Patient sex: F
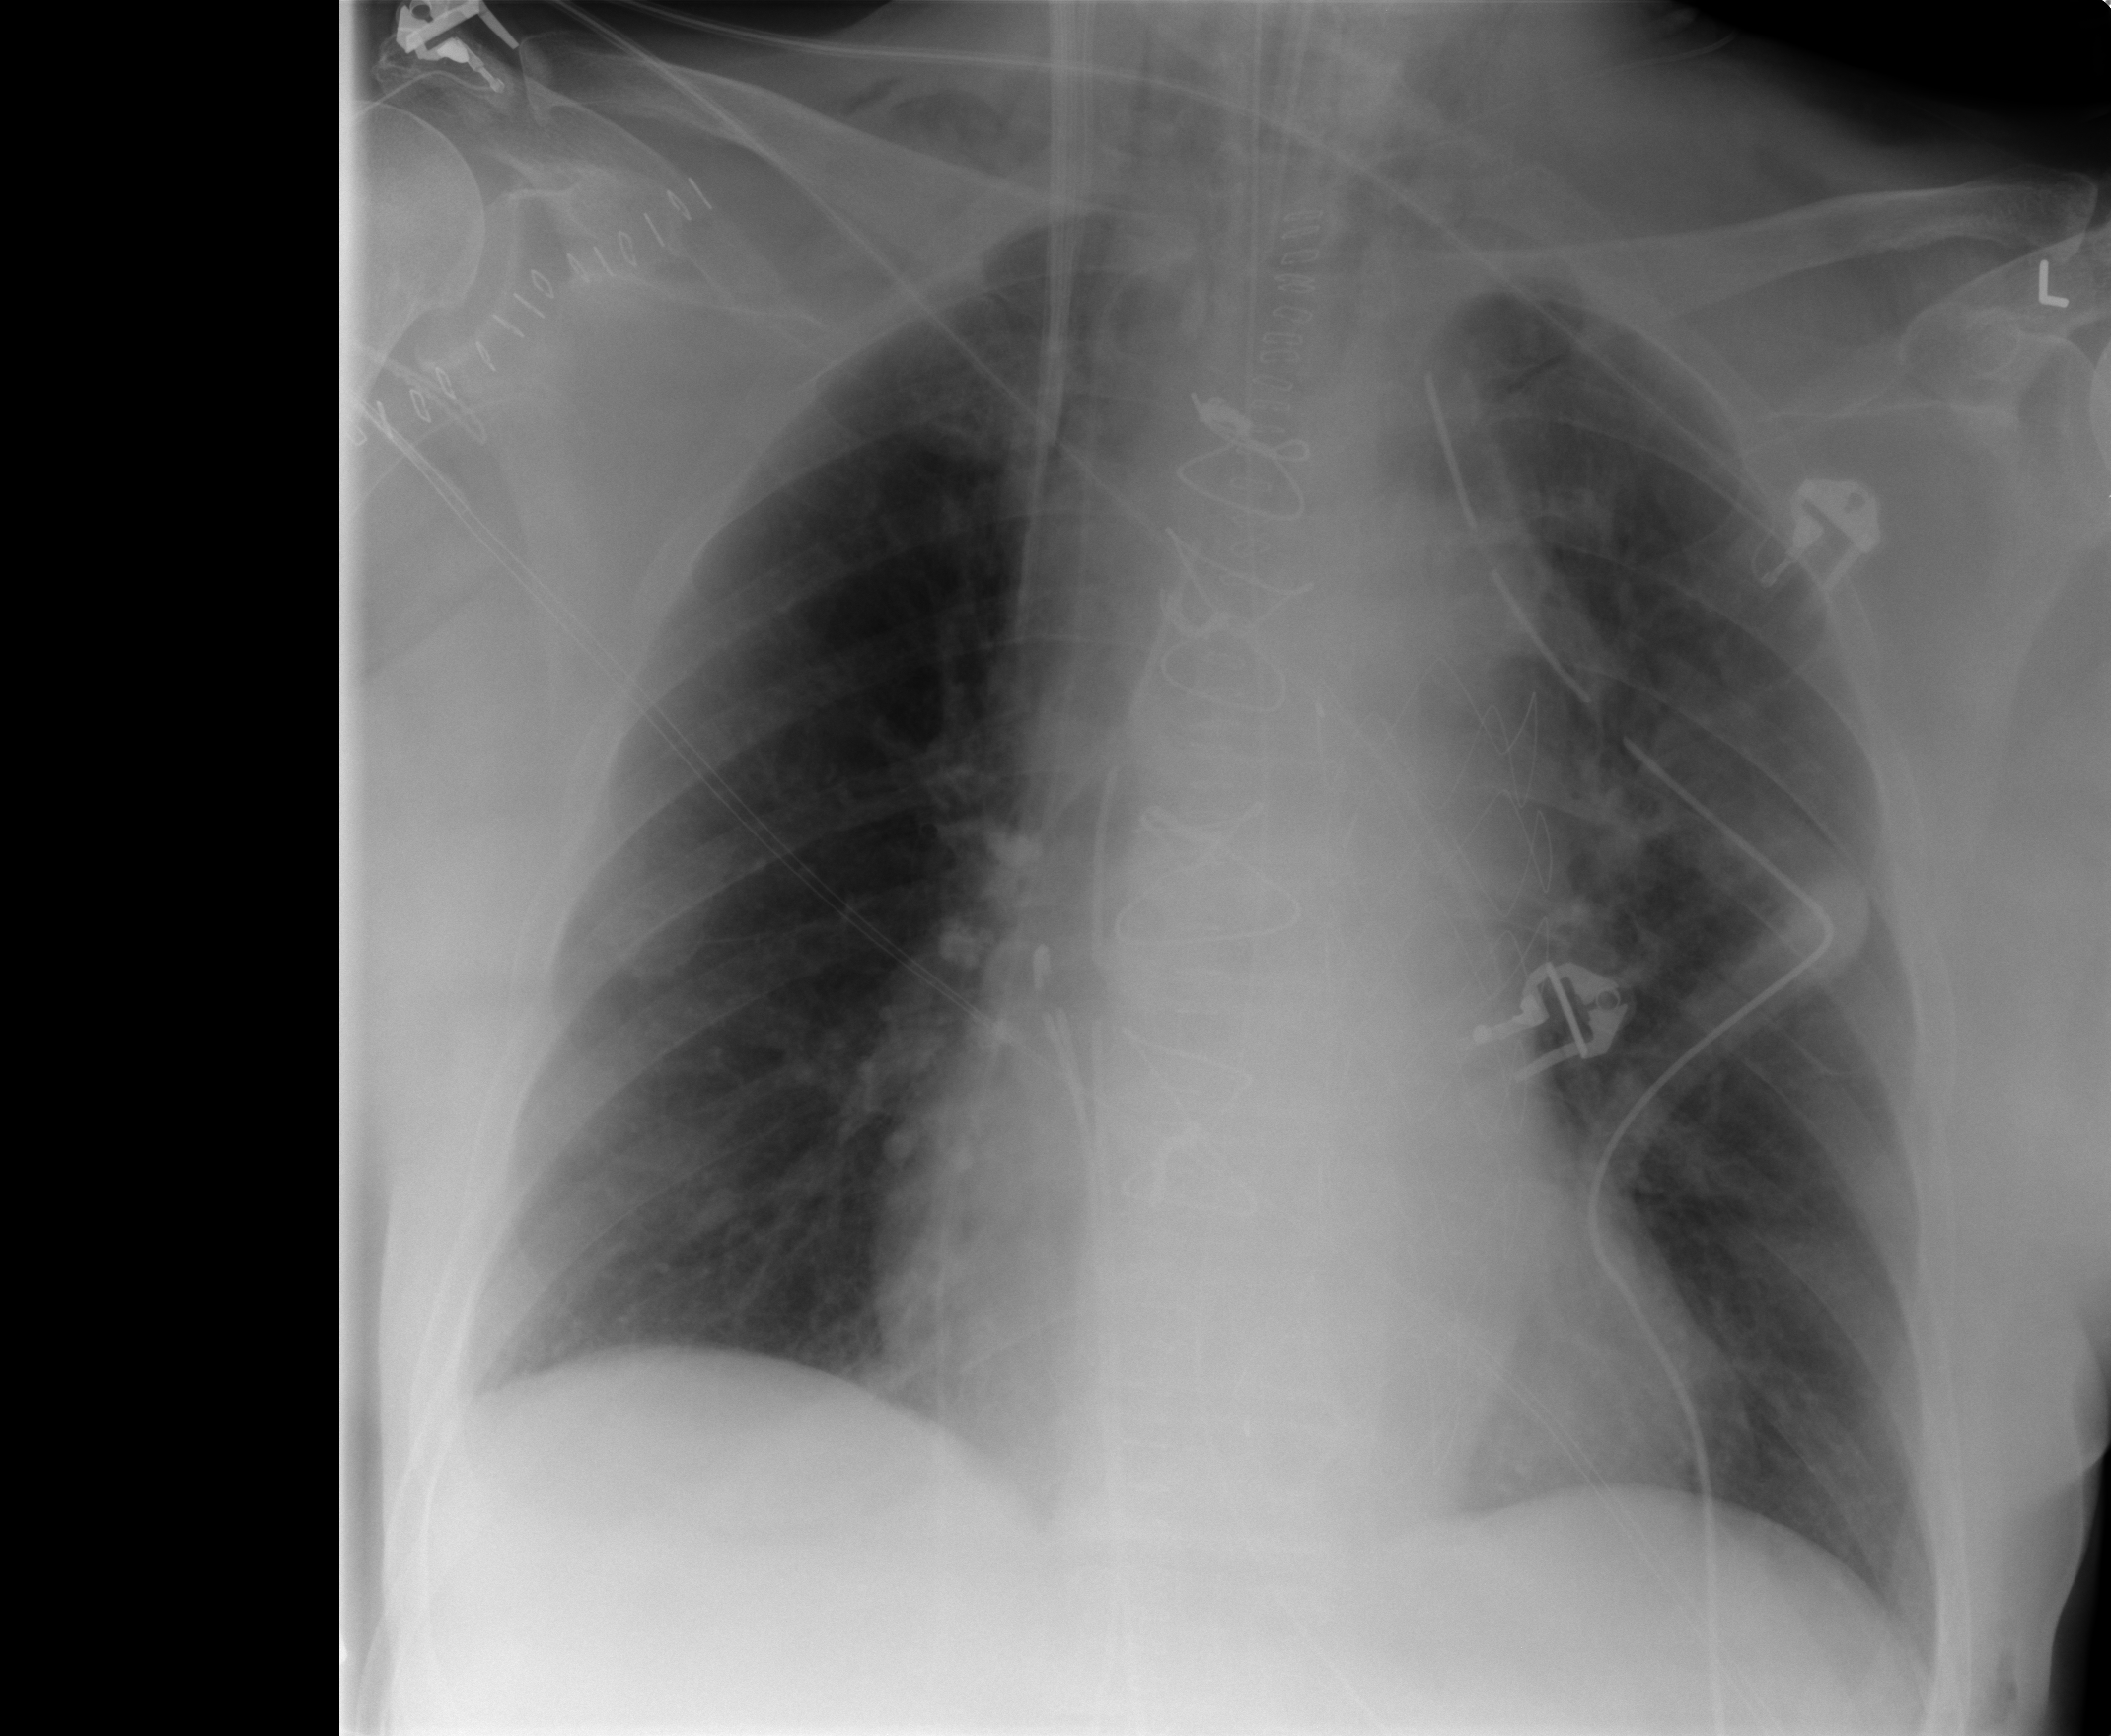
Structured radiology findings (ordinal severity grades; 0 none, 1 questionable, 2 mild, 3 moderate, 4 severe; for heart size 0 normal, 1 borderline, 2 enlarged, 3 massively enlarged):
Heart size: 1
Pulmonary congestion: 0
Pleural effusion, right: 0
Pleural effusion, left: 0
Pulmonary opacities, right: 0
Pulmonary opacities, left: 0
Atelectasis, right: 0
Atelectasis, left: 1